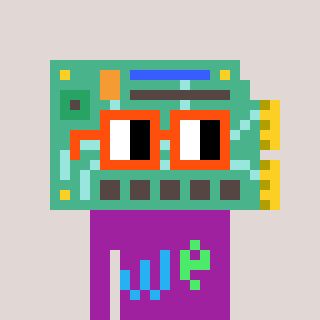
a pixel art character with square orange glasses, a chipboard-shaped head and a magenta-colored body on a warm background